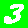
Digit: 3